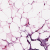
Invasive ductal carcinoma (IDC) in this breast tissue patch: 0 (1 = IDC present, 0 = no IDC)